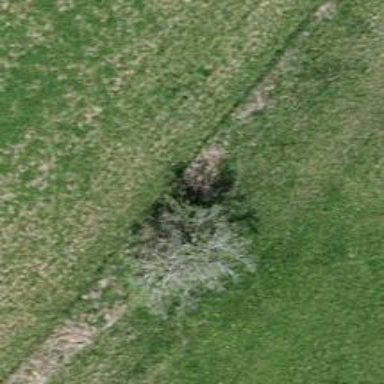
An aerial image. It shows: Beautiful tree in nature.